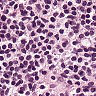
Metastatic tissue present: no